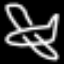
Label: airplane